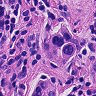
Metastatic tissue present: yes